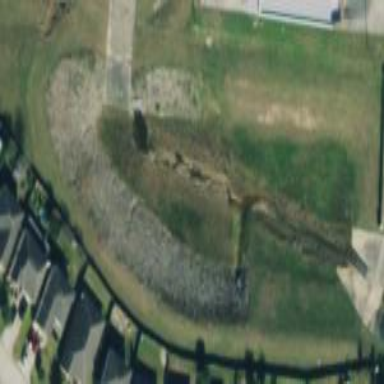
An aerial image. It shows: Detention basin used for managing water runoff.